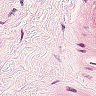
Metastatic tissue present: no